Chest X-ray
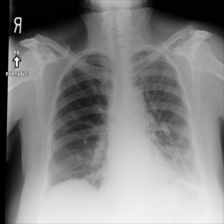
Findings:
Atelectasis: negative
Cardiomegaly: negative
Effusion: negative
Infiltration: negative
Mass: negative
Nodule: negative
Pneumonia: negative
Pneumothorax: negative
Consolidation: negative
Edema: negative
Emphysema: negative
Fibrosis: positive
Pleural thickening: negative
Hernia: negative